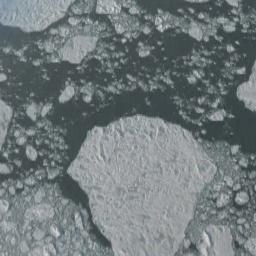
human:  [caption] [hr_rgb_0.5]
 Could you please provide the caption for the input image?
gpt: A large piece of sea ice and a lot of small pieces of sea ice float in the deep blue sea .

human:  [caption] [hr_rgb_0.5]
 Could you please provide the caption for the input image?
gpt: There is a big ice and many small ice on the light green sea .

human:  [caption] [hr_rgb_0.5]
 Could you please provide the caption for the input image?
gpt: There are different shapes of sea ice .

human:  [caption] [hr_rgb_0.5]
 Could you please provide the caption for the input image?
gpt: Countless ice cubes of all sizes are closely connected into a large piece floating on the deep blue sea .

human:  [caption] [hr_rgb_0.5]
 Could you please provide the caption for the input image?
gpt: There are many pieces of sea ice .